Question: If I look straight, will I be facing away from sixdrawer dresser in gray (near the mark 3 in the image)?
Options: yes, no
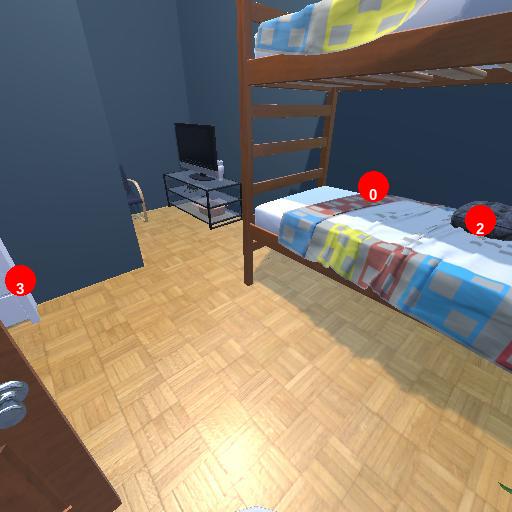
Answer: yes